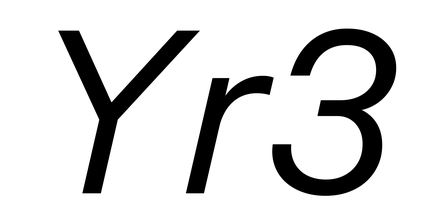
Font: InstrumentSans-Italic_Italic